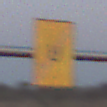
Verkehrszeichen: EndeUmleitung
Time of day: SunriseSunset
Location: Outdoor (Nature)
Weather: Clear
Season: NotSpecified
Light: Natural